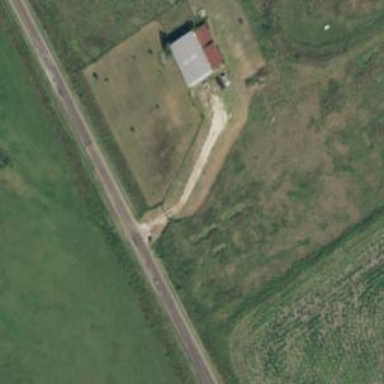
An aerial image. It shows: Driveway leading to service road.